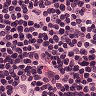
Metastatic tissue present: no